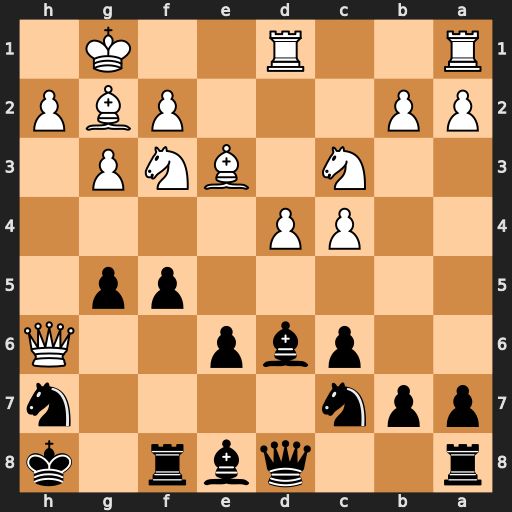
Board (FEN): r2qbr1k/ppn4n/2pbp2Q/5pp1/2PP4/2N1BNP1/PP3PBP/R2R2K1
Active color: b
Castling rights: -
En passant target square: -
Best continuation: Rf6 Qh3 g4 Qh4 gxf3